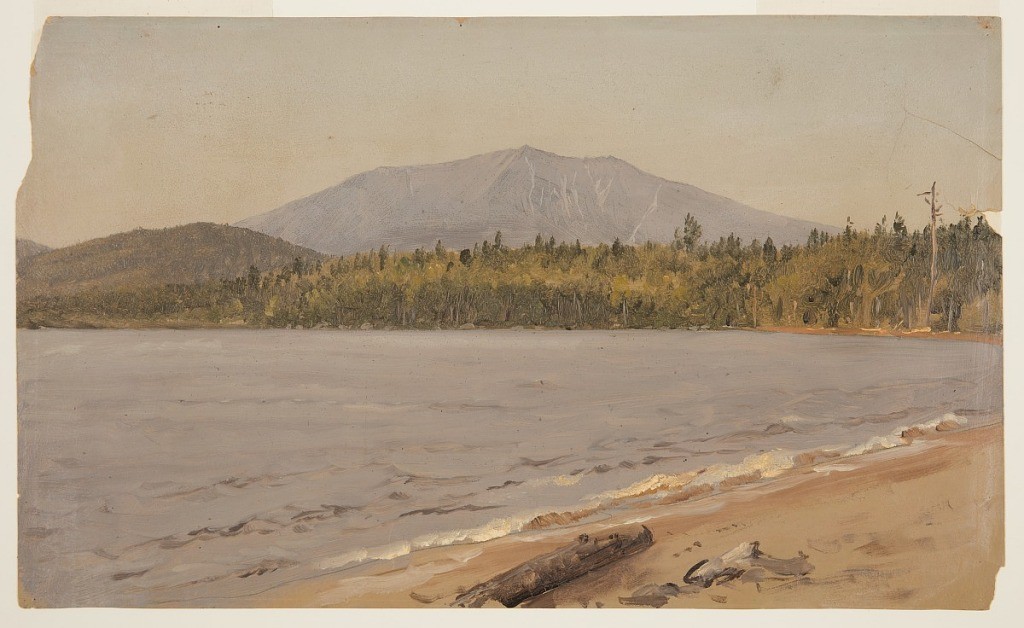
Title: Mt. Katahdin from Lake Millinocket, Maine
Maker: Frederic Edwin Church, American, 1826–1900
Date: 1876–1881
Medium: Oil and graphite on paperboard
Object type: Drawing
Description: Landscape study showing a view of Mt. Katahdin in Maine, likely from the the northern shore of Lake Millinocket, near Sandy Stream Beach. In the foreground, the nearby beachy shoreline curves from lower center to center right and then out of frame before returning to view in the middle distance along the right margin. Small, white waves quietly crash on the sand. Across the pond's rippling waters, the heavily wooded opposite bank stretches across the middle distance. In the background at center, the massive, sprawling southern face of Katahdin is prominently visible, colored in a grayish purple. The open sky above is rendered in a gradient from greenish blue to a warm yellow.